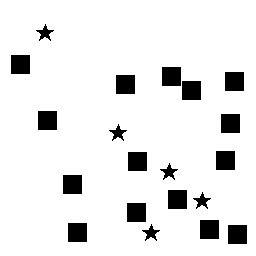
Squares: 15
Triangles: 0
Stars: 5
Total shapes: 20